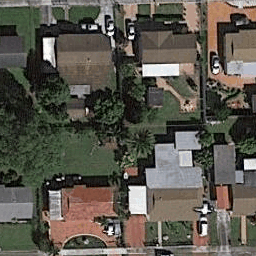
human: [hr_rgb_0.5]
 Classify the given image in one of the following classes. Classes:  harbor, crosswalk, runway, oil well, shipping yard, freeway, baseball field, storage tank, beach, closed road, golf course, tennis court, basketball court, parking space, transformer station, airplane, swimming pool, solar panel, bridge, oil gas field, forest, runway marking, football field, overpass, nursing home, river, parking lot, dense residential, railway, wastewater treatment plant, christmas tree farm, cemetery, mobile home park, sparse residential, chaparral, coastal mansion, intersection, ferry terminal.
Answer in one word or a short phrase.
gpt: dense residential